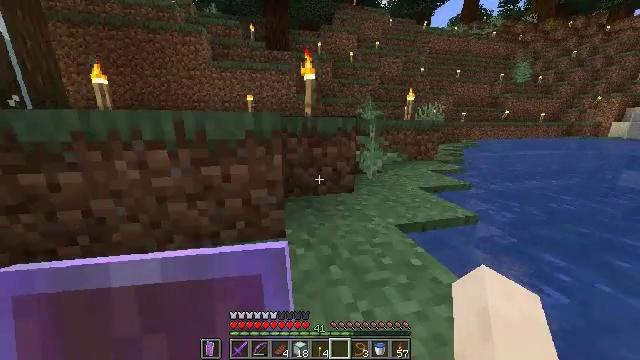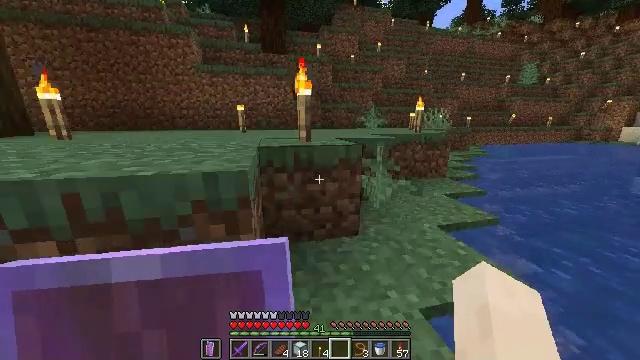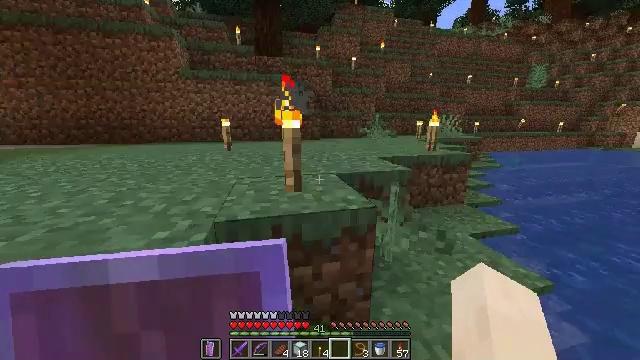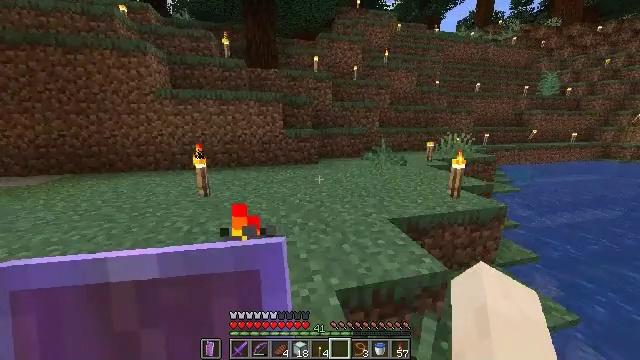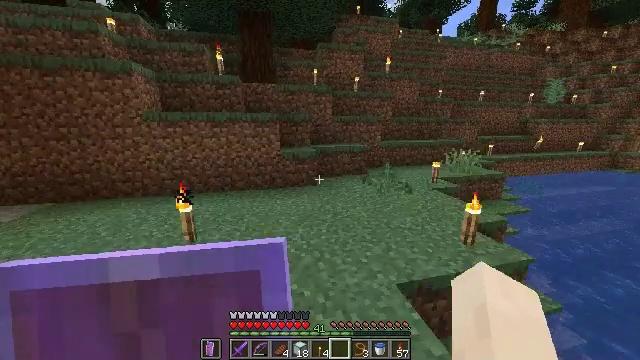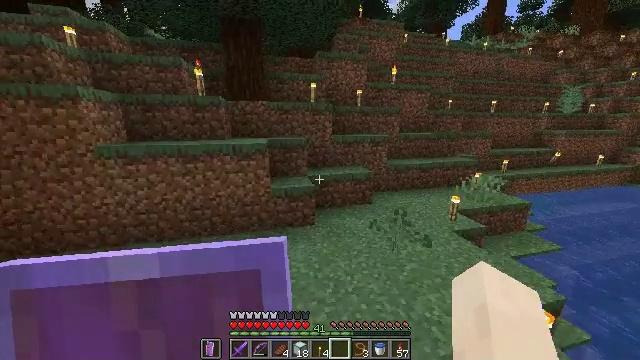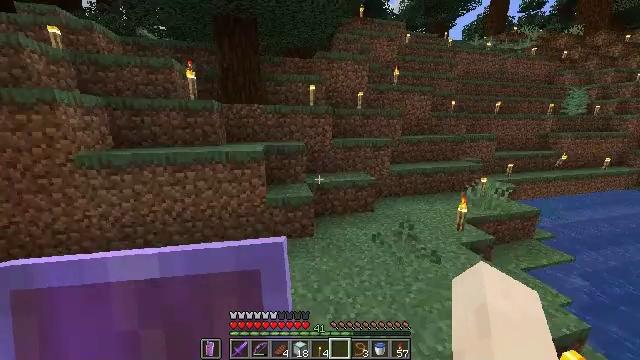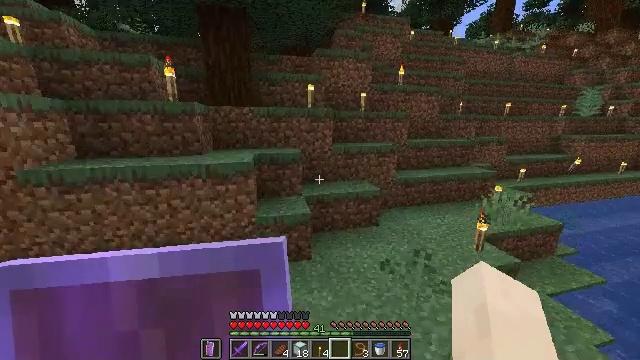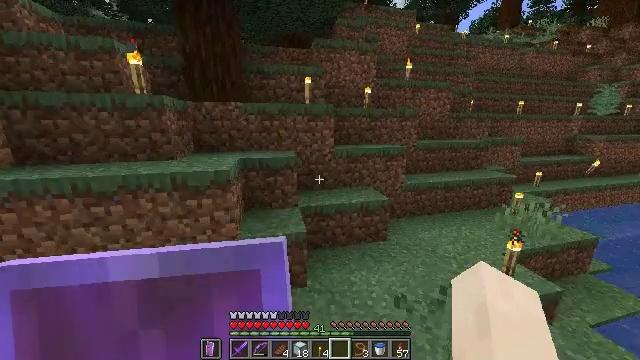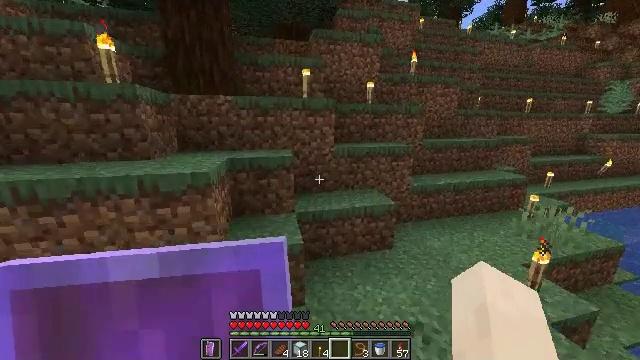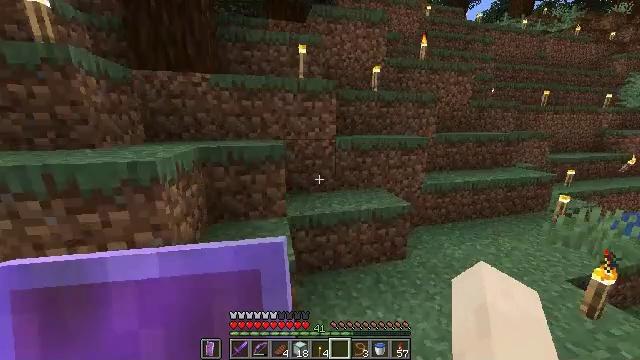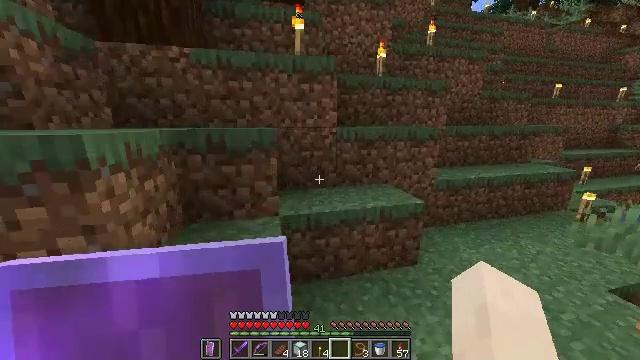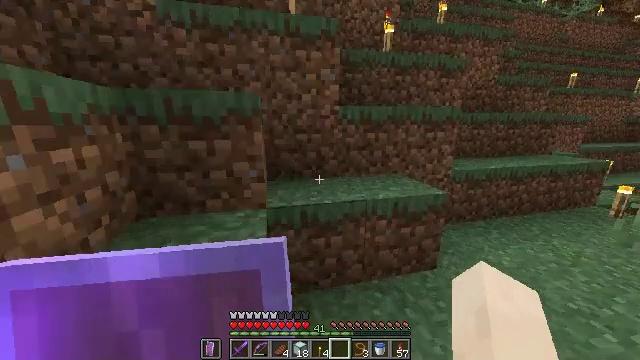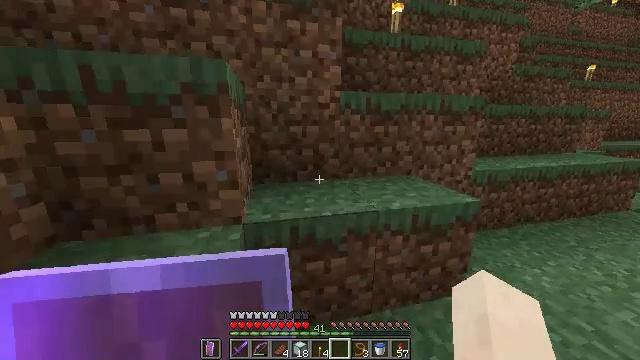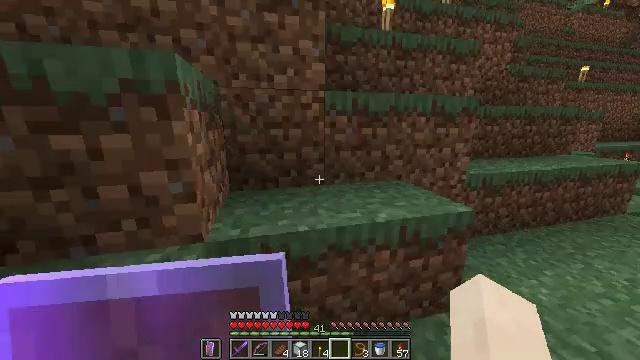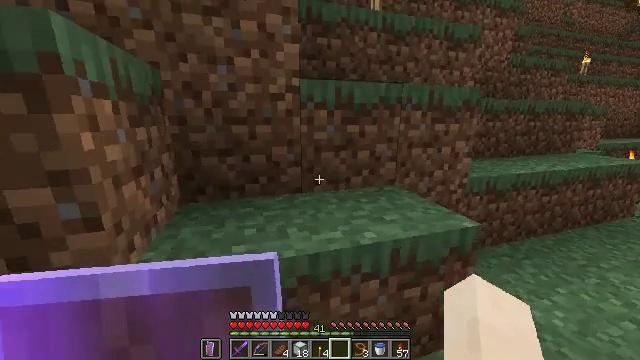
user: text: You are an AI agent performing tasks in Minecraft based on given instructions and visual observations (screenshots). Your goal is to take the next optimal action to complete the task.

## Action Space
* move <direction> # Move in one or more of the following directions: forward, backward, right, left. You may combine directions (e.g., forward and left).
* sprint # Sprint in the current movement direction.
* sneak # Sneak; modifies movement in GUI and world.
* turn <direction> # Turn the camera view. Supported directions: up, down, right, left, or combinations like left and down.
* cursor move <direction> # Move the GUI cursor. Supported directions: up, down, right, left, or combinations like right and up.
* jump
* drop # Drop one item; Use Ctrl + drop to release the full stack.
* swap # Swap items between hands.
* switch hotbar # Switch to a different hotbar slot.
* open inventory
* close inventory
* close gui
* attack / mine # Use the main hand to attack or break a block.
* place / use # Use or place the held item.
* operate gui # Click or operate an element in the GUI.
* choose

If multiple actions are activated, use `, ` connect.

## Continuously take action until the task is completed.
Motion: motion action
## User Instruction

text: Make a green carpet with wool at the crafting table.
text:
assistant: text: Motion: move forward, sprint, jump
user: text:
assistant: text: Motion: move forward, sprint, jump
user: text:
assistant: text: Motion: move forward, sprint, jump
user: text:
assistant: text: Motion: move forward, sprint, jump
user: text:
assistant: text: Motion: move forward, sprint, jump
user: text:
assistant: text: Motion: move forward, sprint, jump
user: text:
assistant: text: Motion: move forward, sprint, jump
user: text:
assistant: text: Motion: move forward, sprint, jump
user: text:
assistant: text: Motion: move forward, sprint, jump
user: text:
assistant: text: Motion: move forward, sprint
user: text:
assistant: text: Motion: move forward, sprint
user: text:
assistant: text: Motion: move forward, sprint
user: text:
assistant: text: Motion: move forward, sprint
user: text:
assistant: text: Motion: move forward, sprint
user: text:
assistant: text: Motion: move forward, sprint, turn right
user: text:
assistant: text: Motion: move forward, sprint
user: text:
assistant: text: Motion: move forward, sprint
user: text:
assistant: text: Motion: move forward, sprint
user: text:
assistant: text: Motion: move forward, sprint
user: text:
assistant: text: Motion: move forward, sprint
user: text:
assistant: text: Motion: move forward, sprint, turn right
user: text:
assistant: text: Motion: move forward, sprint, turn right and down
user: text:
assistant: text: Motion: move forward, sprint, turn right and up
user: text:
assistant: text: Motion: move forward, sprint, turn right
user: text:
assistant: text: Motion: move forward, sprint
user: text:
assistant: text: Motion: move forward, sprint
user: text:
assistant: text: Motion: move forward, sprint
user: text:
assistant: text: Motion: move forward, sprint
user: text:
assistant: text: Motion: move forward, sprint
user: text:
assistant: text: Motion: move forward, sprint